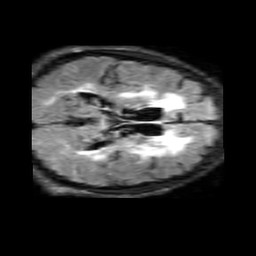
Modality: FLAIR
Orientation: axial
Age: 60
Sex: male
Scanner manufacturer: philips
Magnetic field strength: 3 T
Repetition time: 11 s
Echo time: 0.12 s